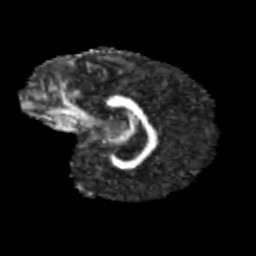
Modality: FA
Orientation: sagittal
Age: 12
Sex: female
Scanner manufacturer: siemens
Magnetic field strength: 3 T
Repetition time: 3.8 s
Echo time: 0.07 s